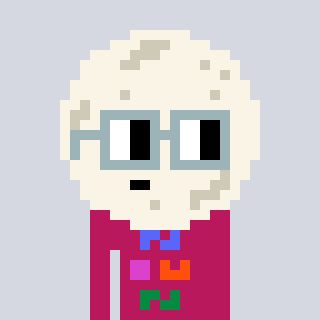
a pixel art character with square dark gray glasses, a moon-shaped head and a darkpink-colored body on a cool background